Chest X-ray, PA view. Patient: 31 years old, sex M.
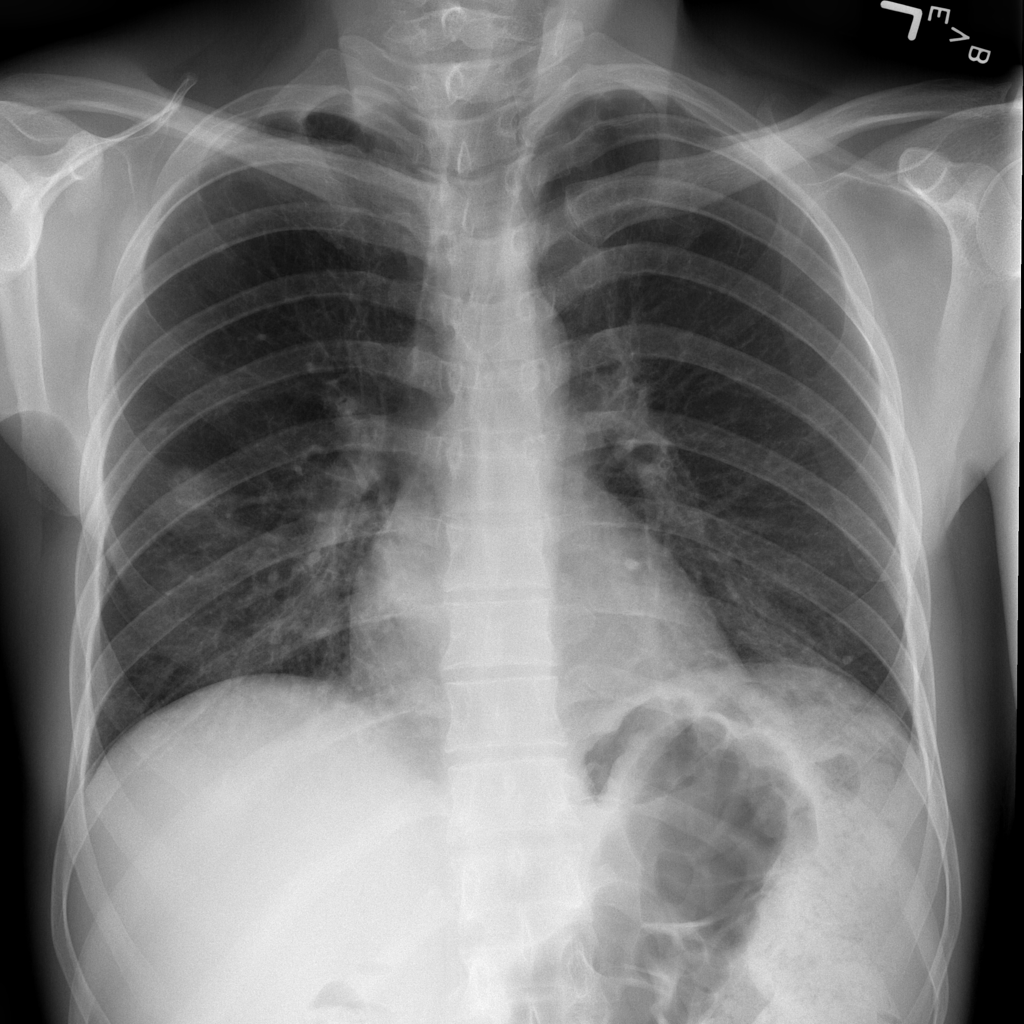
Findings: No Finding